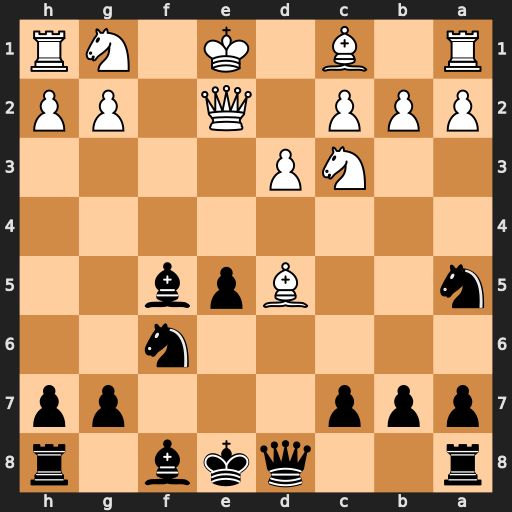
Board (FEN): r2qkb1r/ppp3pp/5n2/n2Bpb2/8/2NP4/PPP1Q1PP/R1B1K1NR
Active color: b
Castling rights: KQkq
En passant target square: -
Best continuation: Nxd5 Qxe5+ Qe7 Qxe7+ Nxe7